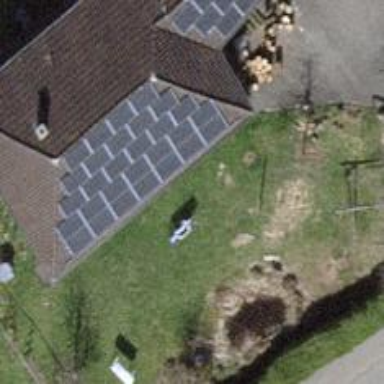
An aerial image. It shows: Solar power generator using photovoltaic method with solar photovoltaic panel types.